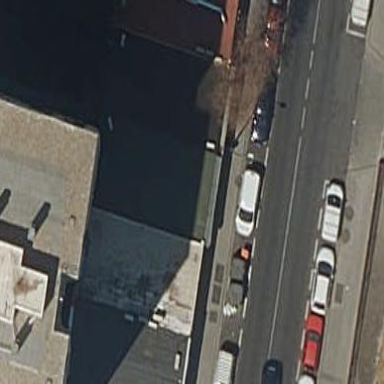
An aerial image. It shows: Retail building.